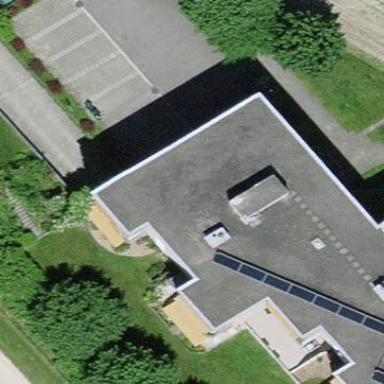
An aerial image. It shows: Residential building.